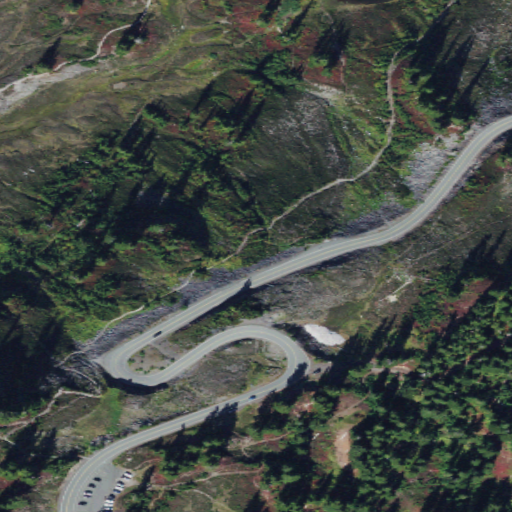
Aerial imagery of gap in Washington named Austin Pass containing evergreen forest, shrub, high intensity development, and medium intensity development